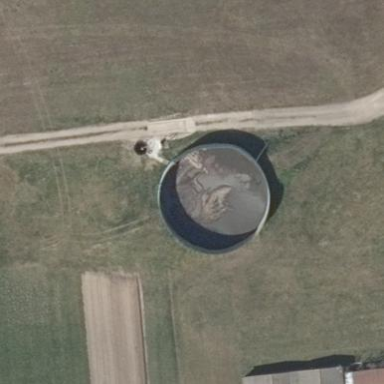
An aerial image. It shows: Building with storage tank.